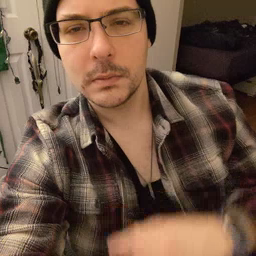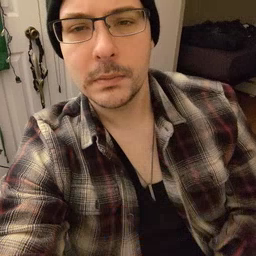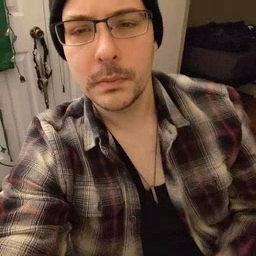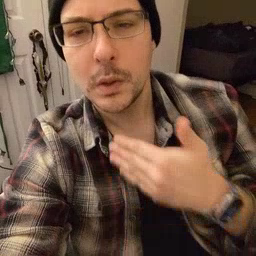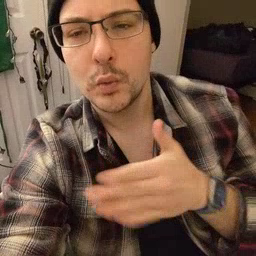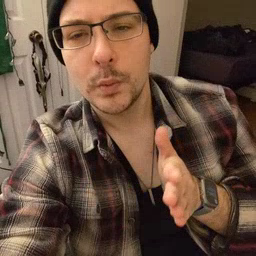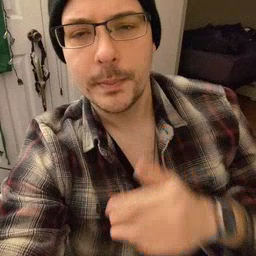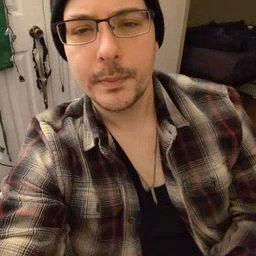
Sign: room